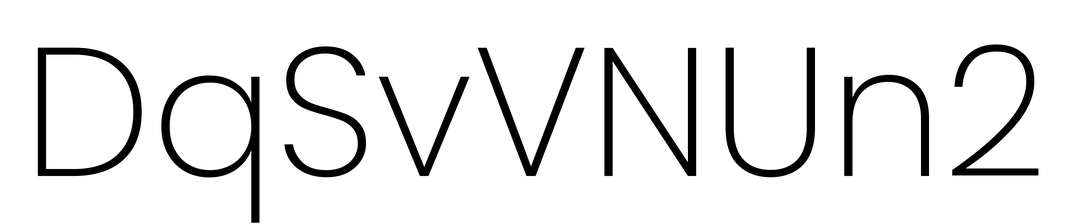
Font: Poppins-ExtraLight